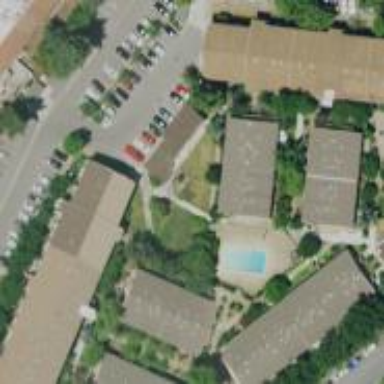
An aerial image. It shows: Residential area with apartments.